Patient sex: M
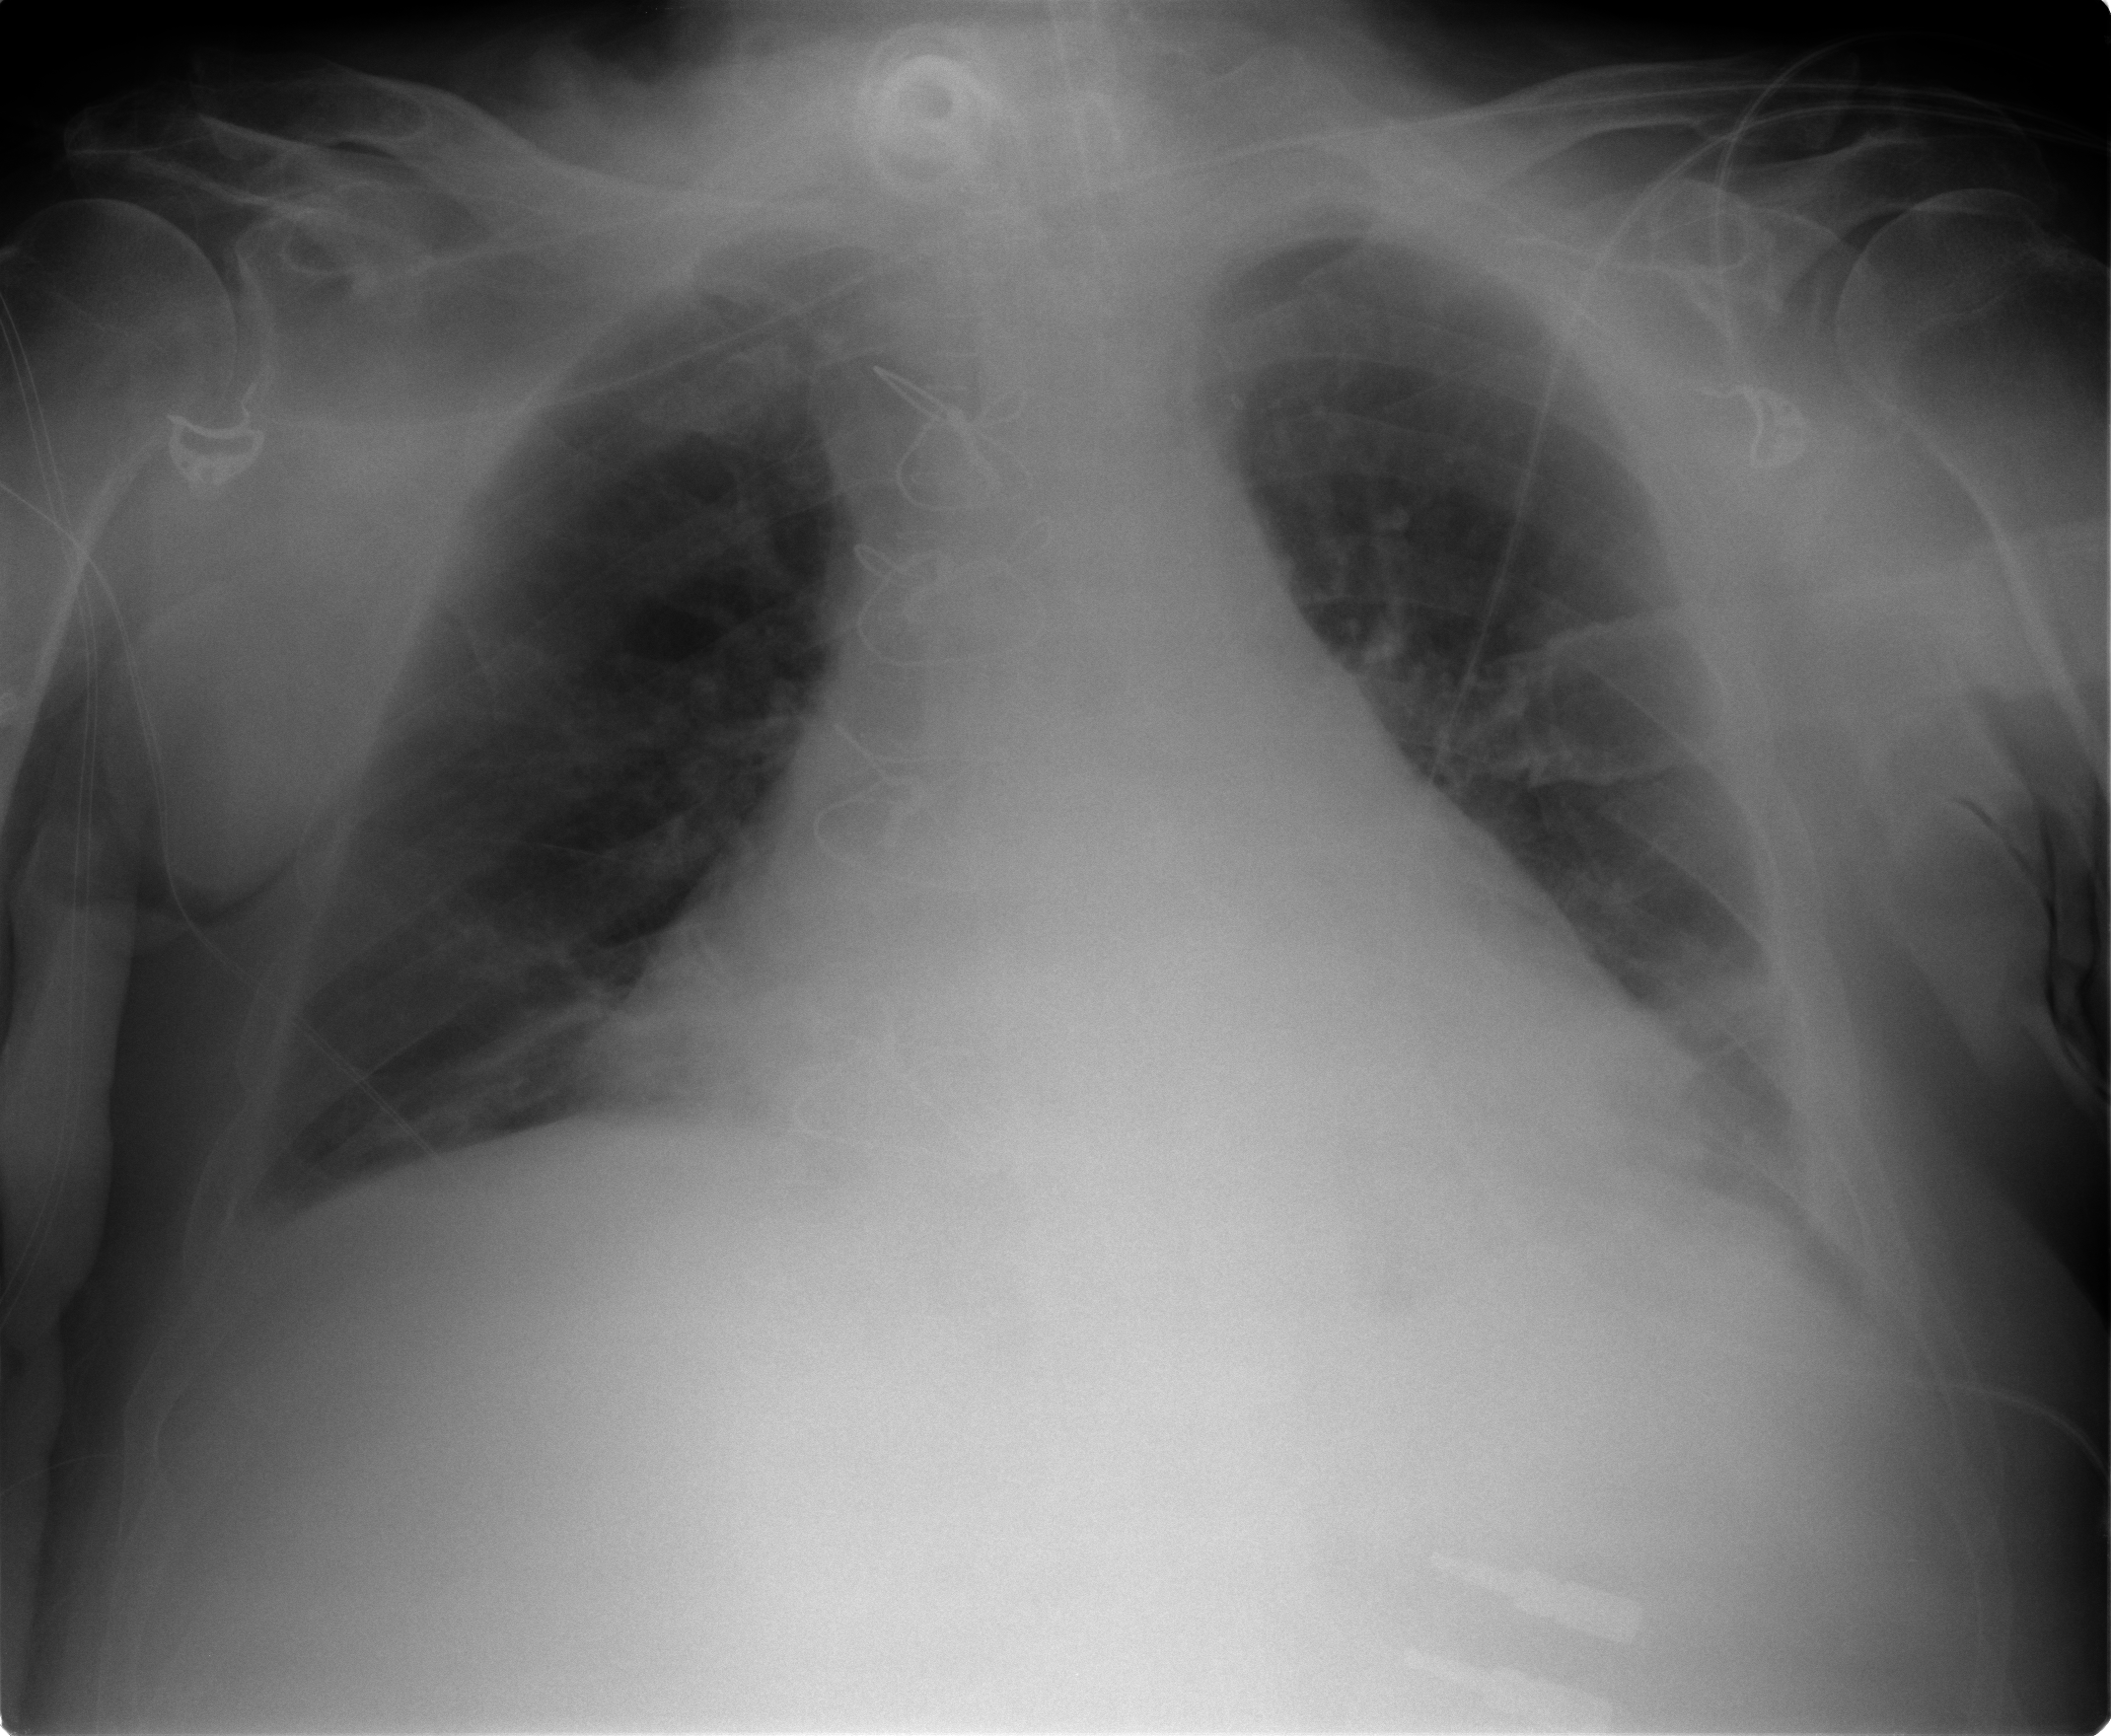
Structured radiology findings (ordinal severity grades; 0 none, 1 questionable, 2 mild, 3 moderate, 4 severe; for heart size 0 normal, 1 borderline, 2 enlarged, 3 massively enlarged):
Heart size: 2
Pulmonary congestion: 2
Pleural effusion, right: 2
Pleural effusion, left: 2
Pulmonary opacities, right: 1
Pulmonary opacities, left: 2
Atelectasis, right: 2
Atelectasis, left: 2